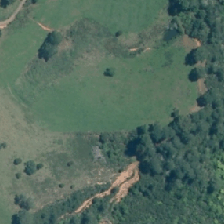
Land cover: low_producing_grassland